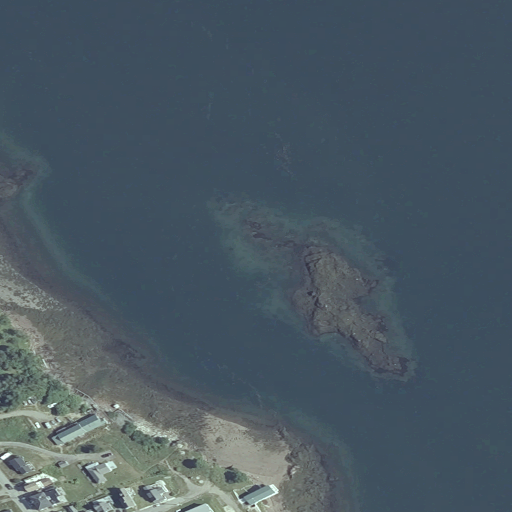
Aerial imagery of bar in Maine named Clark Ledge containing open water, herbaceous wetlands, medium intensity development, low intensity development, open development, and barren land